Field crop: maize
Growth stage: 2
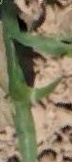
Species: maize